Question: I would like to know how to get my UIWebView to show these characters correctly. The image below is a snapshot of my UIWebView, showing some European language characters are not displaying correctly. I looked at the original web page that this was presented on, and the characters are correct. I suspect there are some meta tags that need to be set in the HTML head used in my UIWebView. but I'm not sure what they would be. Both the original web page and my own HTML are encoded with UTF-8 like this:
'''
<meta content="text/html; charset=UTF-8" http-equiv="content-type">
'''

This should be:
> Pour sa premiere exposition a la Inception Gallery, Christine Barbe
affiche une maturite dans son experimentation en photographie et en
video. Elle temoigne d'une nouvelle reflexion profonde liee a notre
condition d'humain au sein de notre environnement et a celle de
l'intervention du corps dans l'impregnation de cet environnement.
...
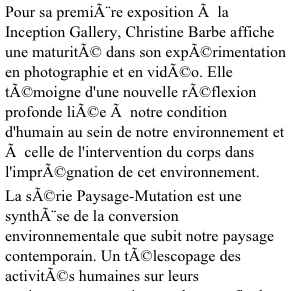
Answer: The data is UTF-8 encoded but UIWebView is interpreting it as if it were ISO-8859-1. This is what makes e.g. "e" rendered as "e".